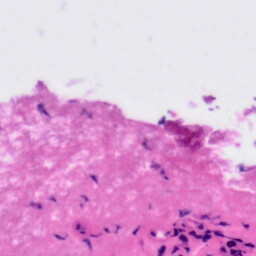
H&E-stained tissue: Tonsil